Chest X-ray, PA view. Patient: 57 years old, sex F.
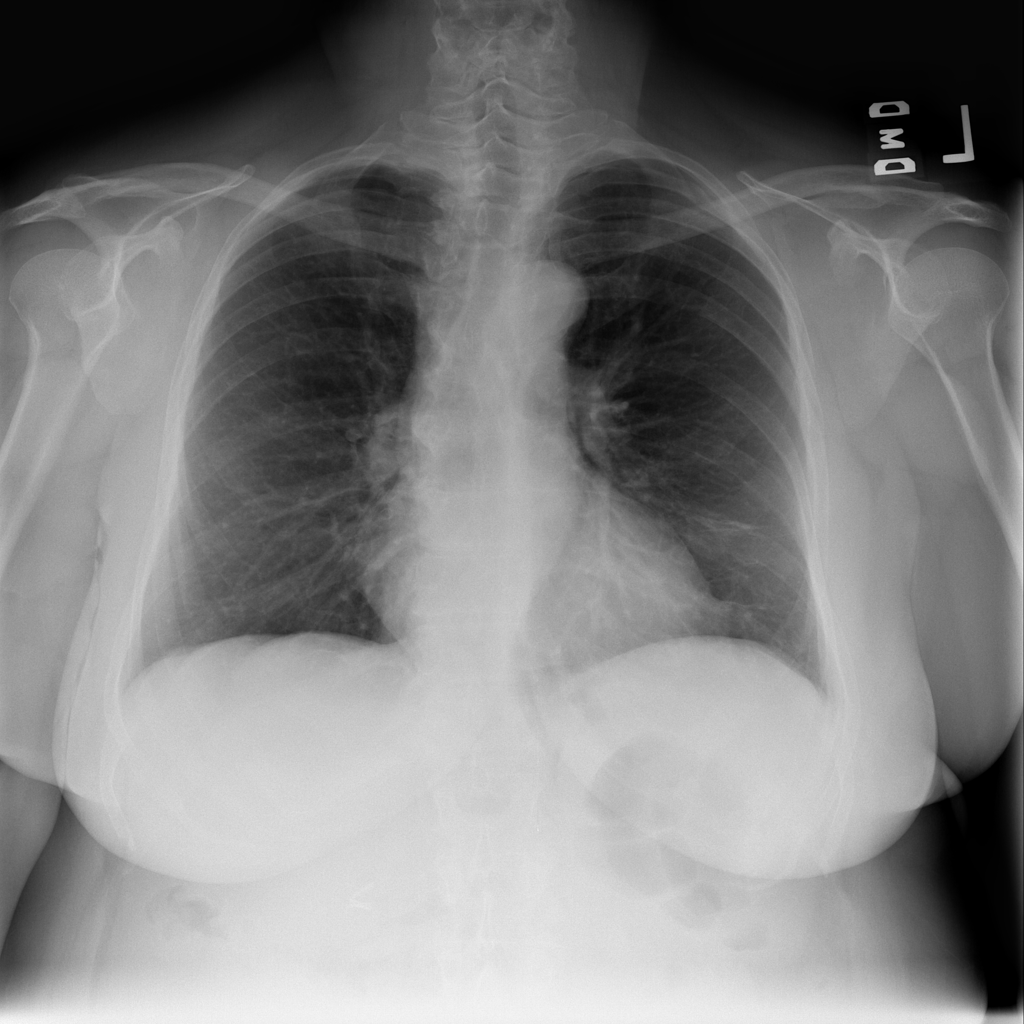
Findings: No Finding